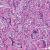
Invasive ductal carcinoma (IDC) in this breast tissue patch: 0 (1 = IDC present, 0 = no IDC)